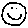
Label: smiley face